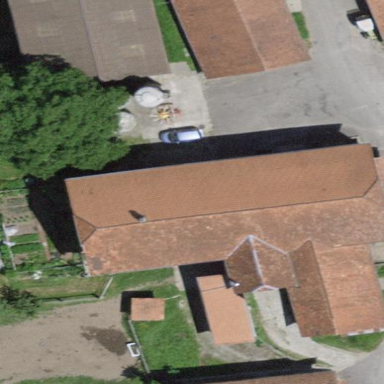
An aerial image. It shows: Farm building.